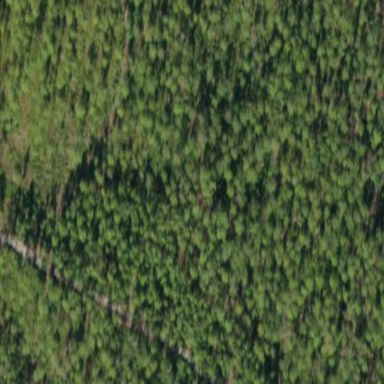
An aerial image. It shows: Beautiful woodland area.